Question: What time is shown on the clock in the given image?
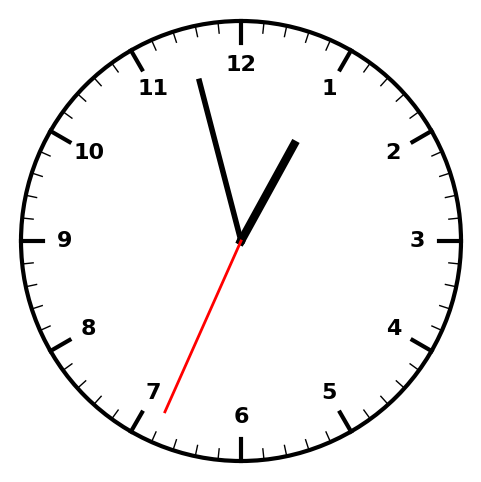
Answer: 12:57:34